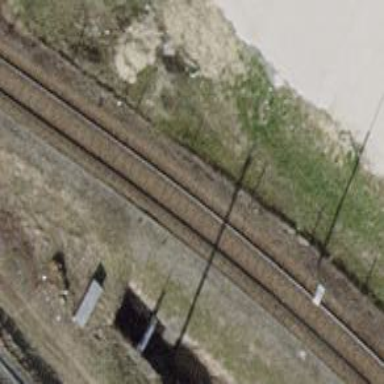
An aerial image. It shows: Single-track electrified railway with contact line. It is spur line for service.